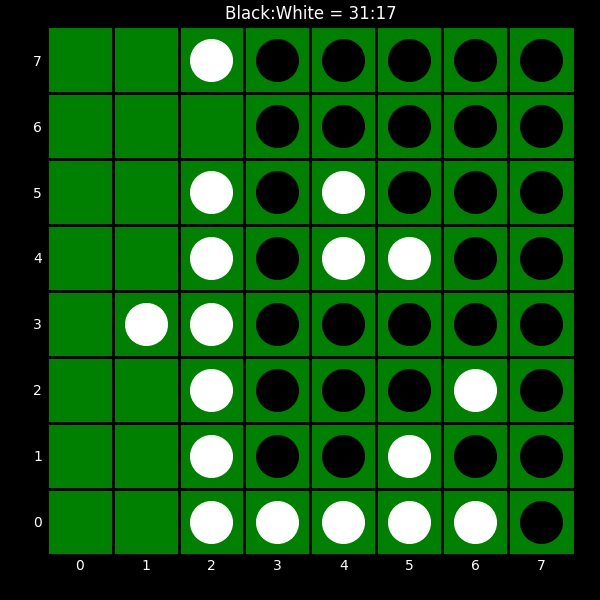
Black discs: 31
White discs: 17